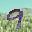
Label: 9